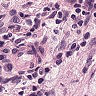
Metastatic tissue present: yes